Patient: sex M, age 31
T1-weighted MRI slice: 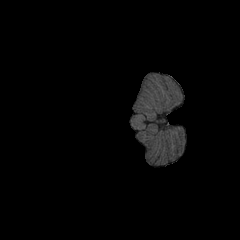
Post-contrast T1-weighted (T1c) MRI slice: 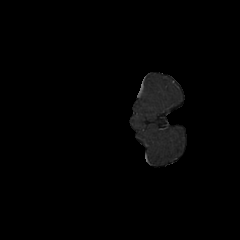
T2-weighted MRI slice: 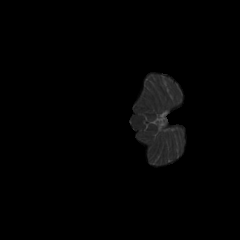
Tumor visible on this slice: no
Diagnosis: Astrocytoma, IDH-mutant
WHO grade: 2